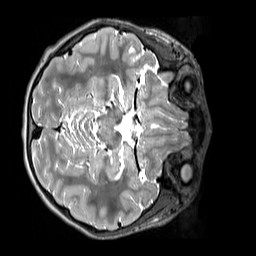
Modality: T2w
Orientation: axial
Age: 10
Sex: female
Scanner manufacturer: siemens
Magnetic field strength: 3 T
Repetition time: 3.2 s
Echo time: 0.408 s